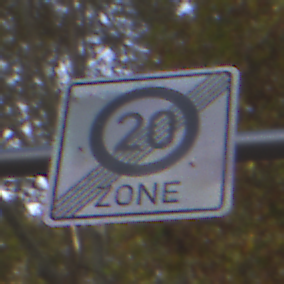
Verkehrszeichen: EndeZone20
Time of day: MorningAfternoon
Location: Outdoor (Suburban)
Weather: PartlyCloudy
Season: NotSpecified
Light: Natural